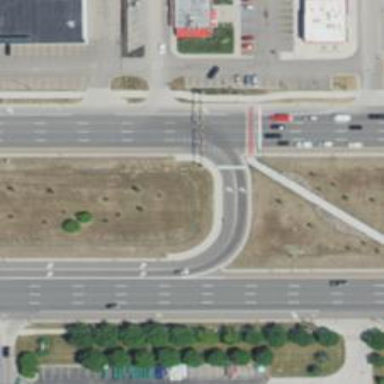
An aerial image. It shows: Asphalt trunk link road.